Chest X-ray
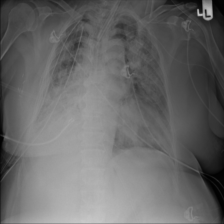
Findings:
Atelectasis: negative
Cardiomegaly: negative
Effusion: negative
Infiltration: positive
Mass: negative
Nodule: negative
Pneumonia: negative
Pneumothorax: positive
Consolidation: negative
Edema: negative
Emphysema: negative
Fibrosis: negative
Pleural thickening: negative
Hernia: negative